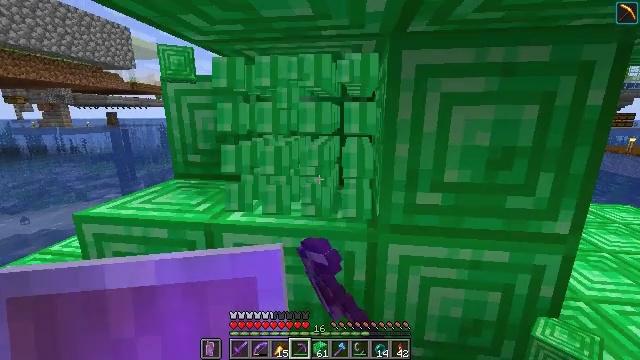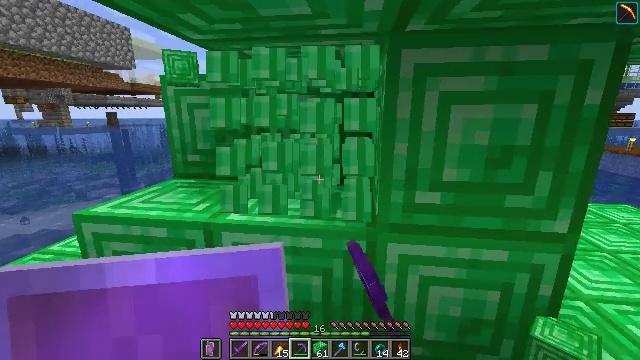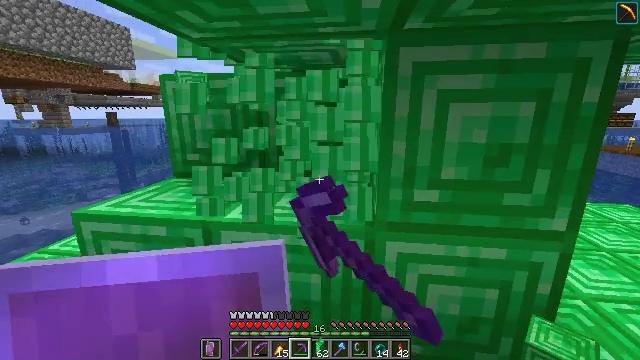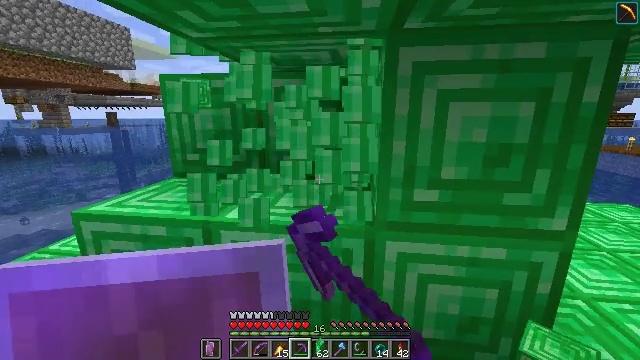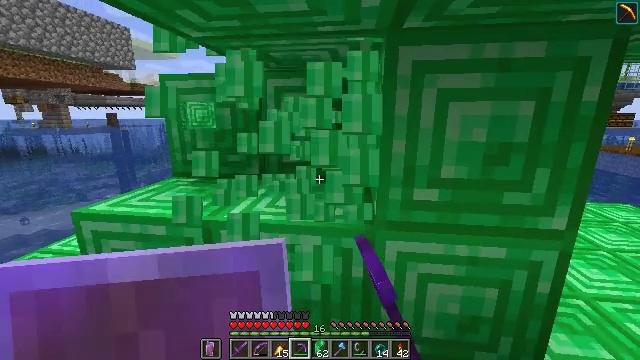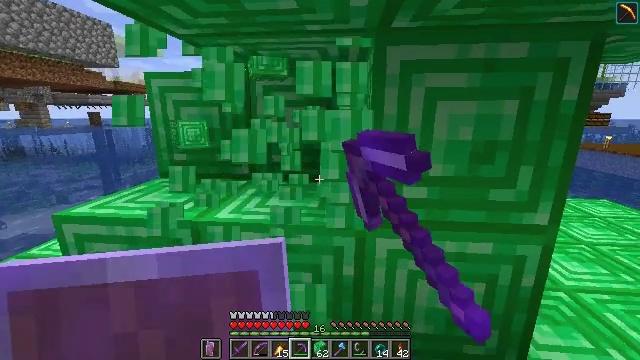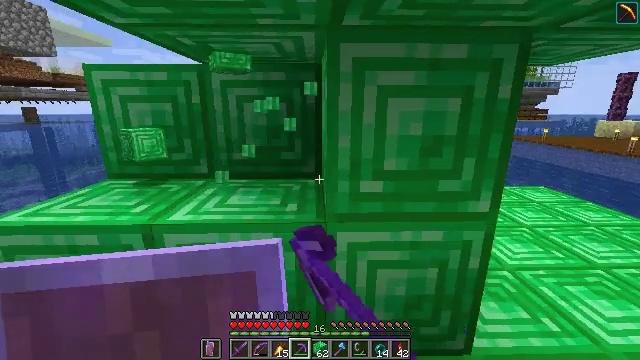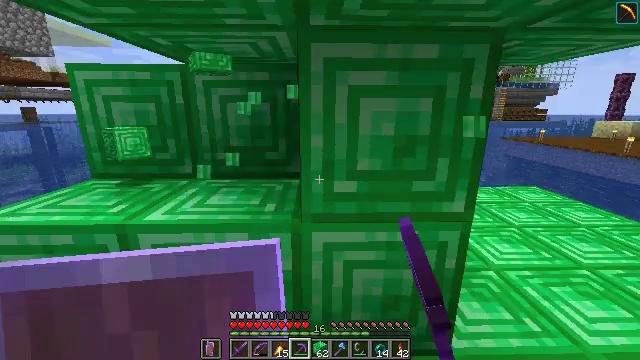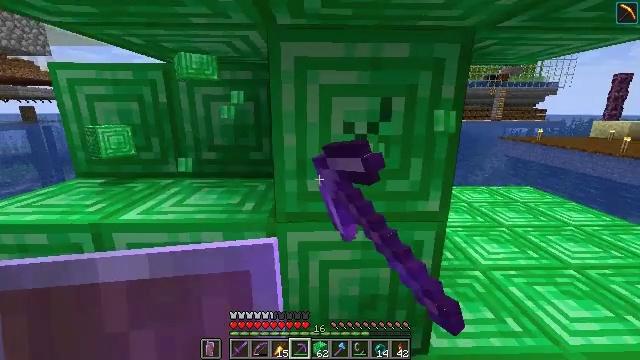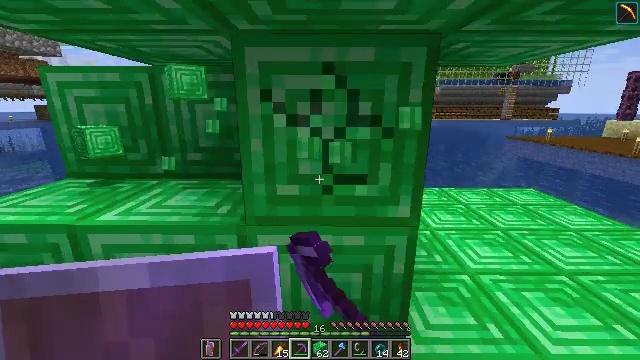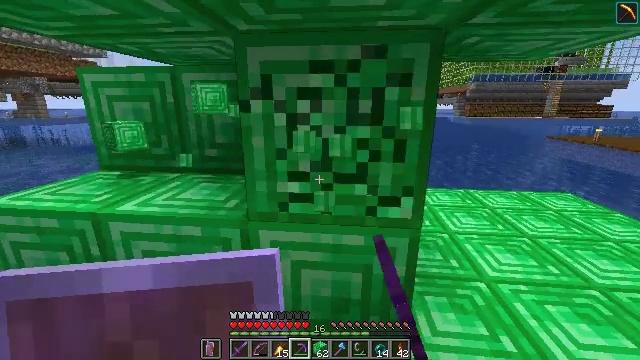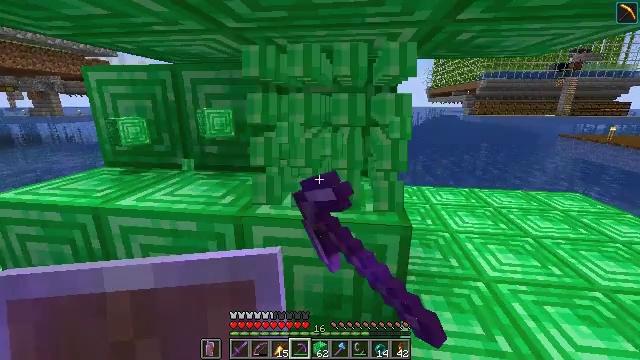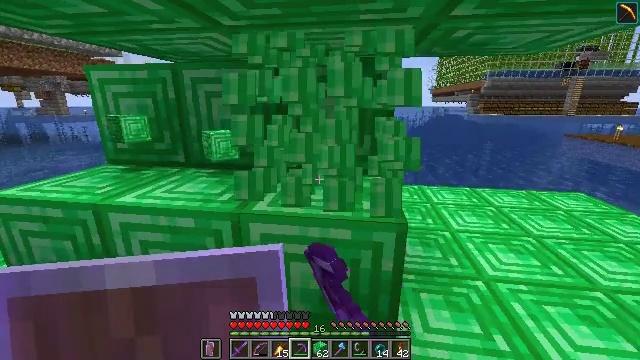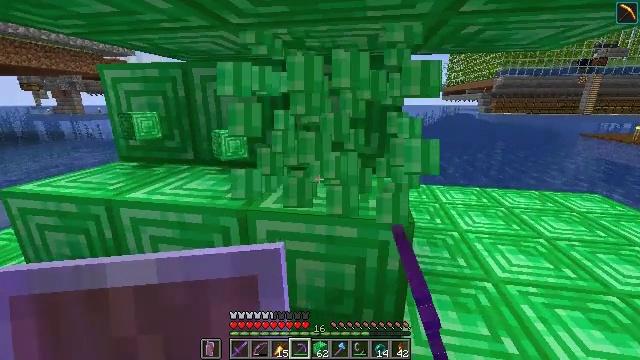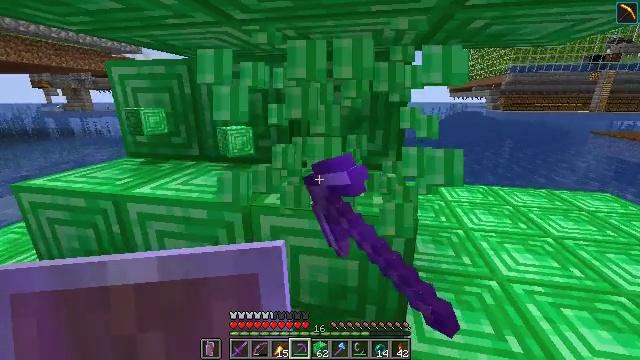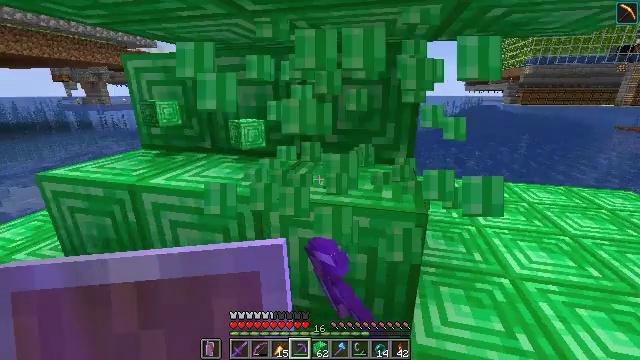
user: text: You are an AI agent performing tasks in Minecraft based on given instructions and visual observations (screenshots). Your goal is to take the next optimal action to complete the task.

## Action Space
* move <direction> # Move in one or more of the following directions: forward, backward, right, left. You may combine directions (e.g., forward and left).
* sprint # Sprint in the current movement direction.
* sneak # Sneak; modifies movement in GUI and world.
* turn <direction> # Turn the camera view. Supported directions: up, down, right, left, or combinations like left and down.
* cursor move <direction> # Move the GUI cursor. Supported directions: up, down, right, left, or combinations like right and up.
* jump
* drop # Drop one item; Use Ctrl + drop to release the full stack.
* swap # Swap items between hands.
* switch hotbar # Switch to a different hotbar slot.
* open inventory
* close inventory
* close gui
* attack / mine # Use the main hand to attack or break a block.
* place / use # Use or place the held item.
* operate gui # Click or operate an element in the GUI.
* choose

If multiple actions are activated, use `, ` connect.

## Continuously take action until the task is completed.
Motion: motion action
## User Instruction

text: Mine the emerald block.
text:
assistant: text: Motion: attack / mine
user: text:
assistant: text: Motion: attack / mine
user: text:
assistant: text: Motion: attack / mine
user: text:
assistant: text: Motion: attack / mine
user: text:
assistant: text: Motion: turn right, attack / mine
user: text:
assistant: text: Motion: move right, turn right, attack / mine
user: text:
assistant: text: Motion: move right, attack / mine
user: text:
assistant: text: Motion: move right, attack / mine
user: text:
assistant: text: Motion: move right, turn left, attack / mine
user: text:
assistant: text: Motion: turn left, attack / mine
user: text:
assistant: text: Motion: turn left, attack / mine
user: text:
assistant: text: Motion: attack / mine
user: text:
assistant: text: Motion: turn left, attack / mine
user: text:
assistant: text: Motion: turn left, attack / mine
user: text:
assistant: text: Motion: turn left and down, attack / mine
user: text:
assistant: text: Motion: turn left and down, attack / mine
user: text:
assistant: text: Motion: turn left and down, attack / mine
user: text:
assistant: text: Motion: attack / mine
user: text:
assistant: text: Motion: attack / mine
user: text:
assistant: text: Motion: move forward, attack / mine
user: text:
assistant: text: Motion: move forward, attack / mine
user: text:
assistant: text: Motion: move forward, turn left, attack / mine
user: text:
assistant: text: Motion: move forward, turn left, attack / mine
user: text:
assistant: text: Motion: turn left, attack / mine
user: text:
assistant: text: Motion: turn left, attack / mine
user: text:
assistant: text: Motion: attack / mine
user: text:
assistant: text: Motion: attack / mine
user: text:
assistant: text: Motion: attack / mine
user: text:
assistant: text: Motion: attack / mine
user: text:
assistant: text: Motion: move forward, attack / mine